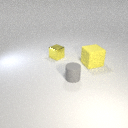
small gray rubber cylinder in front of small yellow metal cube